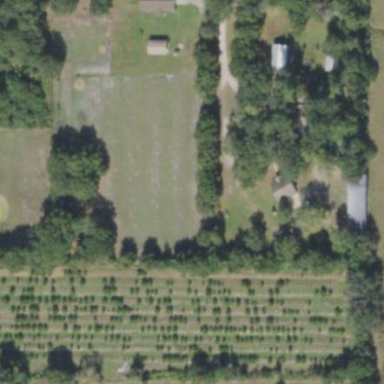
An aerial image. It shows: Orchard.